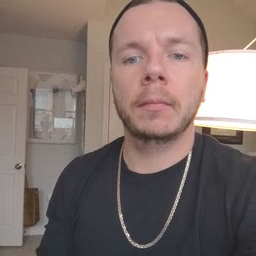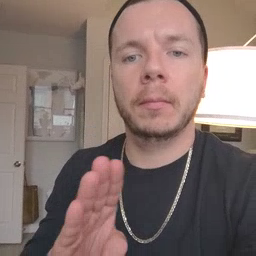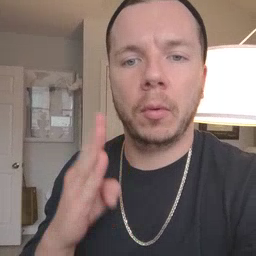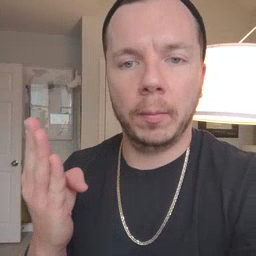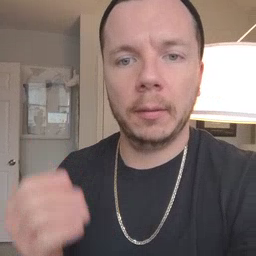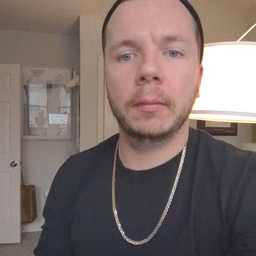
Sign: open